Question: I have a 'header' that is spanning the full width (14 columns) of its 'div.page' container. My Susy grid is 14 columns wide. So now when I try to click to inspect other page elements that are under the 'header' element in Google Dev Tools, I simply can not. I can only access the 'header'.
Below you can see the 'header' which has a translucent pink 'background-color'. Everytime I click one of the green 'div's up top, I hit the 'header'.

What I would like is for that header to only span the first two left columns of the page. The problem is that I need to have a fixed position 'header' which will contain my 'h1' title and 'nav' so I need to have a new 'container' context similar to what Eric Meyer did here
<URL>
I don't really see what I am doing wrong here. Is there no way around this?
My 'style.sass'
'''
@import compass
@import susy
@import normalize
/* Susy Settings */
$total-columns : 5
$column-width : 4em
$gutter-width : 1em
$grid-padding : $gutter-width
$tablet : 10
$desktop : 14
// Susy-grid-background override to draw out horizontal lines
=susy-grid-background
+grid-background($total-columns, $column-width, $gutter-width, $base-line-height, $gutter-width, $force-fluid: true)
$base-font-size: 18px
$base-line-height: 30px
+establish-baseline
ul
background-color: rgb(111, 50%, 250)
li
background: rgba(200,50,0,.2)
text-align: right
a
background: rgba(0,220,0,.2)
display: block
h1
+adjust-font-size-to(90px)
+adjust-leading-to(4, 90px)
+leader(2, 90px)
background: rgba(0,20,200,.3)
h1#logo
+adjust-font-size-to(30px)
+adjust-leading-to(2, 30px)
+leader(0, 30px)
h2
+adjust-font-size-to(25px)
+adjust-leading-to(1, 25px)
background: rgba(250,250,0,.2)
p
+leader(1)
+trailer(1)
background: rgba(0,220,0,.2)
.page, header, .pagenav, .main, .pagefoot
+transition(all .3s ease)
.page
+container($total-columns, $tablet, $desktop)
+susy-grid-background
/* BREAKPOINTS */
+at-breakpoint($desktop)
.page
+susy-grid-background
header
+container
+susy-grid-background
background: rgba(250,0,0,.2)
position: fixed
left: 0
right: 0
h1#logo a
+hide-text
float: right
+span-columns(2)
background: rgba(200,10,250,.1)
.pagenav
clear: both
float: right
+span-columns(2)
background: rgba(0,140,250,.3)
.main
+span-columns(12 omega)
+leader(2)
background: rgba(1,240,200,.3)
.tile
// +span-columns(4, 12)
+isolate-grid(4, 12)
+adjust-leading-to(9)
+trailer(1)
background: #0f6
.tile_title
+adjust-font-size-to(25px)
+adjust-leading-to(1, 25px)
background: #af6
.pagefoot
background: rgba(45,0,120,.3)
+span-columns(12,12)
'''
## UPDATE
I have tried Eric Meyer's suggestion of applying 'z-index:-1' to the 'header' element to send it behind all my green divs. This allowed me to click my green divs just fine but now when I try to click on my 'nav' links I hit the '.page' container. Then I tried applying 'z-index:2' to the '.page' container but that did not help. Not sure how to gain click access to the 'nav'
Here is my new code:
'''
@import compass
@import susy
@import normalize
@import base
$base-font-size: 18px
$base-line-height: 30px
+establish-baseline
ul
background-color: rgb(111, 50%, 250)
li
background: rgba(200,50,0,.2)
text-align: right
a
background: rgba(0,220,0,.2)
// display: block
h1
+adjust-font-size-to(90px)
+adjust-leading-to(4, 90px)
+leader(2, 90px)
background: rgba(0,20,200,.3)
h1#logo
+adjust-font-size-to(30px)
+adjust-leading-to(2, 30px)
+leader(0, 30px)
h2
+adjust-font-size-to(25px)
+adjust-leading-to(1, 25px)
background: rgba(250,250,0,.2)
p
+leader(1)
+trailer(1)
background: rgba(0,220,0,.2)
.page, header, .pagenav, .main, .pagefoot
+transition(all .3s ease)
.page
+container($total-columns, $tablet, $desktop)
+susy-grid-background
/* BREAKPOINTS */
+at-breakpoint($desktop)
.page
+container
+susy-grid-background
header
+container
+susy-grid-background
background: yellow
z-index: -1
position: fixed
left: 0
right: 0
h1#logo a
+hide-text
float: right
+span-columns(2)
background: rgba(200,10,250,.1)
.pagenav
clear: both
float: right
+span-columns(2)
background: rgba(0,140,250,.3)
.main
+span-columns(12 omega)
+leader(2)
background: rgba(1,240,200,.3)
.tile
+isolate-grid(4, 12)
height: 300px
+trailer(1)
.tile_title
+adjust-font-size-to(25px)
+adjust-leading-to(1, 25px)
background: #af6
margin: 10px
padding: 5px
.tile_use
@extend .tile_title
+adjust-font-size-to(20px)
+adjust-leading-to(1, 20px)
.pagefoot
background: rgba(45,0,120,.3)
+span-columns(12,12)
'''
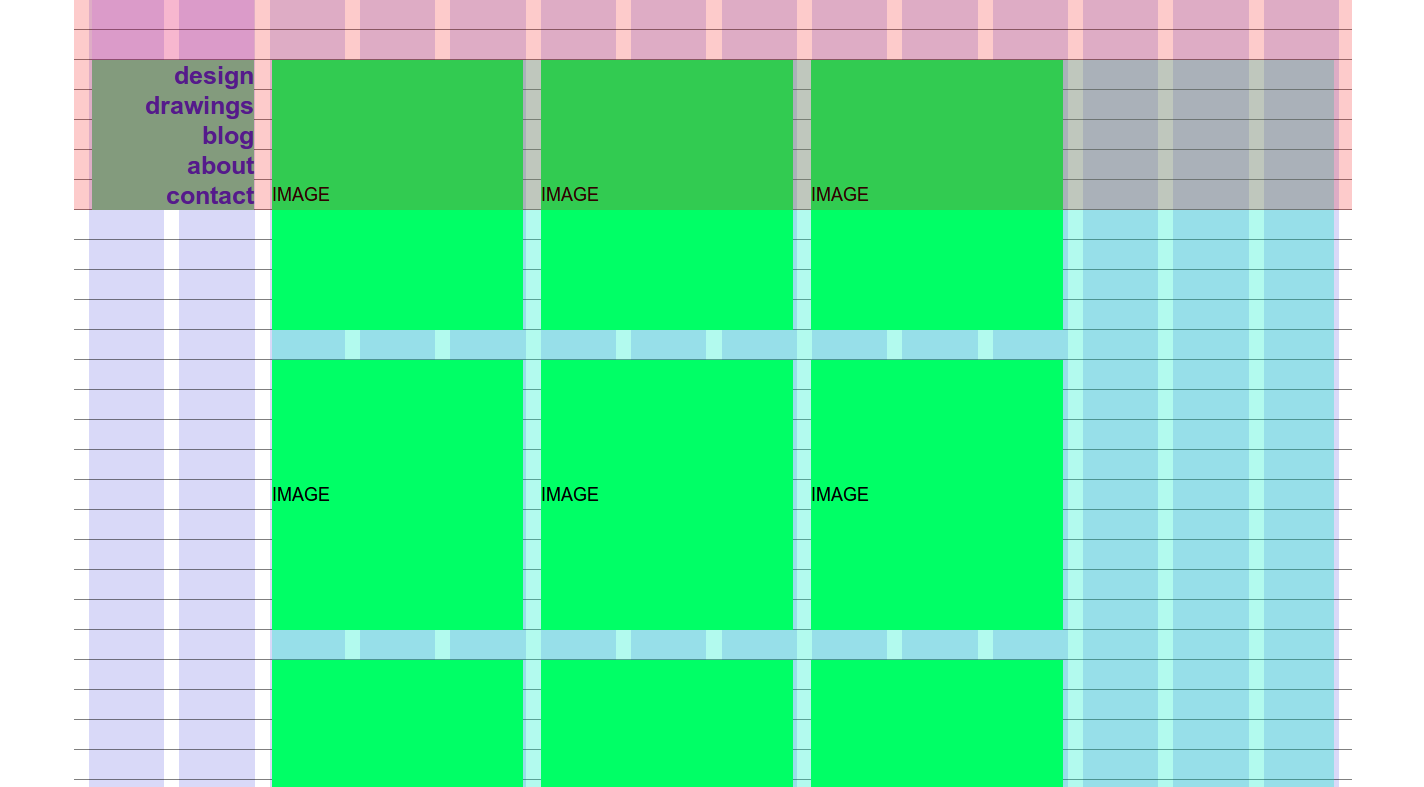
Answer: See the answers and comments on "<URL>".
'z-index' may be the best fix, but you also may be able to fix it by getting rid of the clearfix on the header - so it collapses around the floated elements inside it. That clearfix is happening in the Susy 'container' mixin, so you would have to use 'set-container-width' instead (along with auto-margins to center it in the window.